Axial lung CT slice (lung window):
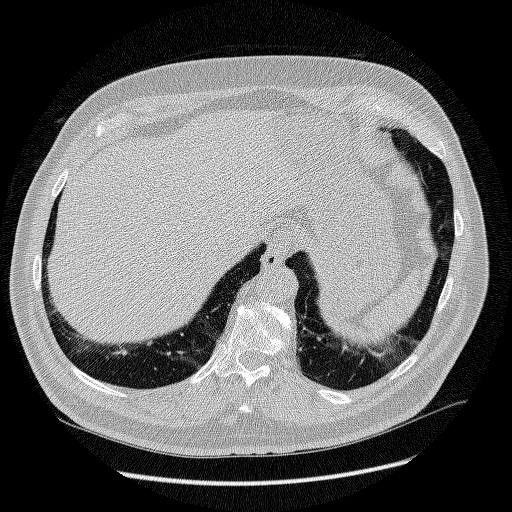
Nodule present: no